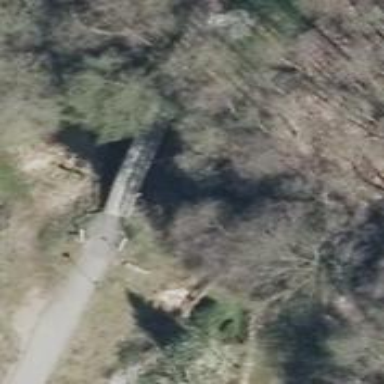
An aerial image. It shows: Path leading to bridge.